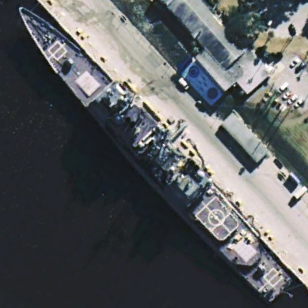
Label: cruiser